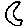
Label: moon